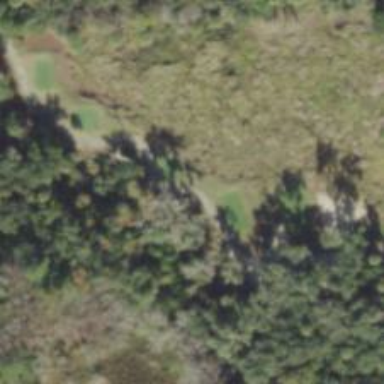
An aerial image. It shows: Service road used as golf cart path.